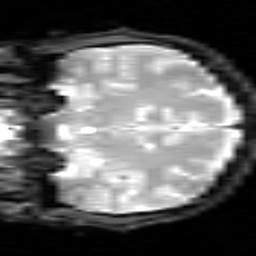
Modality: inplaneT2
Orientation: coronal
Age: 19
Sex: female